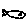
Label: fish